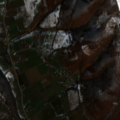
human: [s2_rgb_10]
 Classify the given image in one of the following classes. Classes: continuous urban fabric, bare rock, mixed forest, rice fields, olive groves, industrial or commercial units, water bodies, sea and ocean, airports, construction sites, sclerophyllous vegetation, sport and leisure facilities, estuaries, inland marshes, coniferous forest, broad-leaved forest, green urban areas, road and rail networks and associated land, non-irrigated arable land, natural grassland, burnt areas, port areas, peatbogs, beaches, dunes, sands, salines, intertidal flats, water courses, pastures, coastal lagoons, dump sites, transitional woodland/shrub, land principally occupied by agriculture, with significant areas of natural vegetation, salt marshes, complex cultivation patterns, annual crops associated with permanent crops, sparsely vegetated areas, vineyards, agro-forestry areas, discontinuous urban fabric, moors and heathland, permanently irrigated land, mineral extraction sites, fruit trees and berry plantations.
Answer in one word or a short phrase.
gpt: land principally occupied by agriculture, with significant areas of natural vegetation, broad-leaved forest